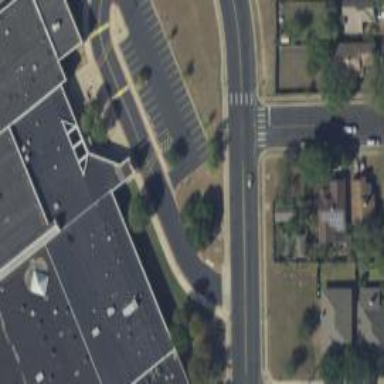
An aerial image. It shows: Marked road crossing.